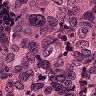
Metastatic tissue present: yes